Question: I have many points in 3d (x,y,z), and for each point I have it's disparity (0-10 value), different points can have the same disparity.
I want to plot this data that each point will have a color according to it's disparity.
I want it to be something like this picture: (small disparity will have one color, and as it's gets bigger the color changes)

how can I do it?
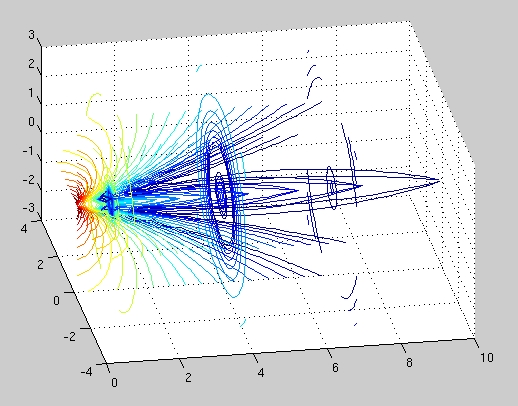
Answer: Use <URL>:
'''
x = rand(1,1000);
y = rand(1,1000);
z = rand(1,1000); %// example x, y, z
d = x.^2+y.^2+z.^2; %// example disparity
scatter3(x,y,z,8,d,'fill');
colorbar
'''
The fourth input argument to 'scatter3' is marker size. The fifth determines color. ''fill'' uses filled markers.